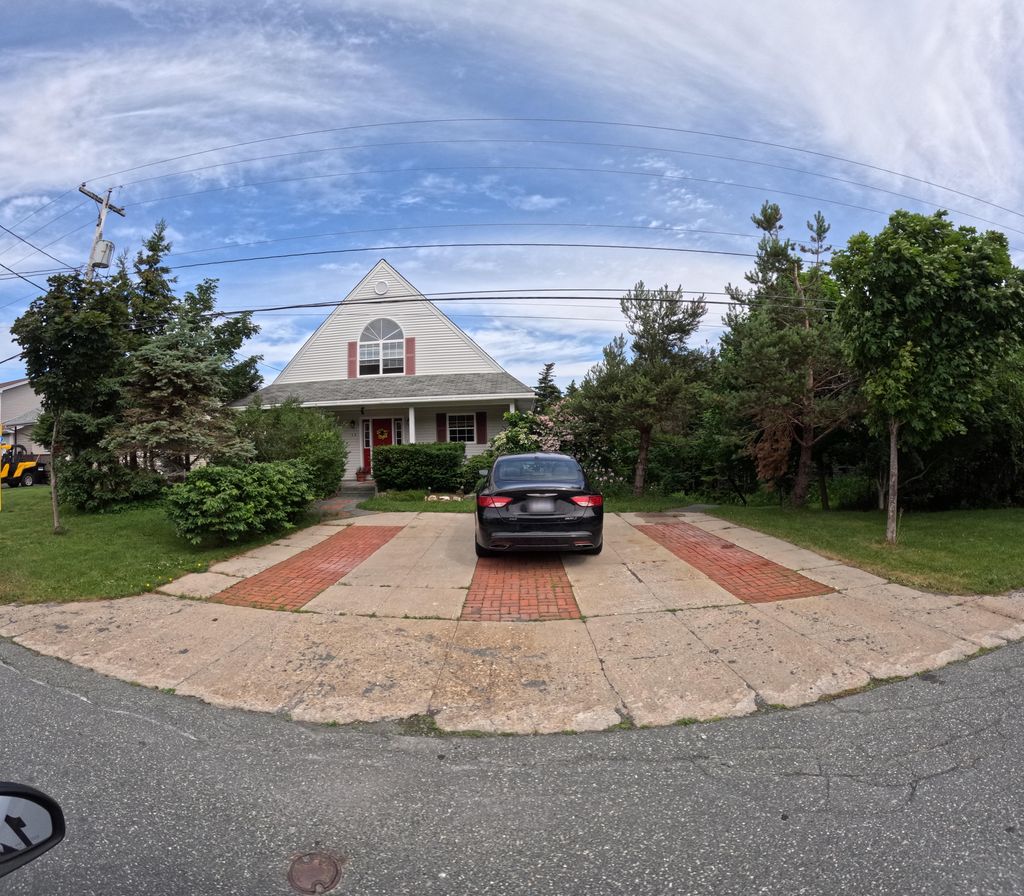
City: st_johns